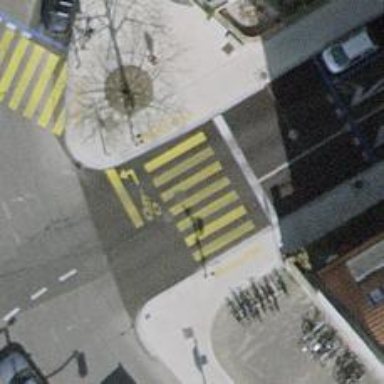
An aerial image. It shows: Road crossing with traffic signals.